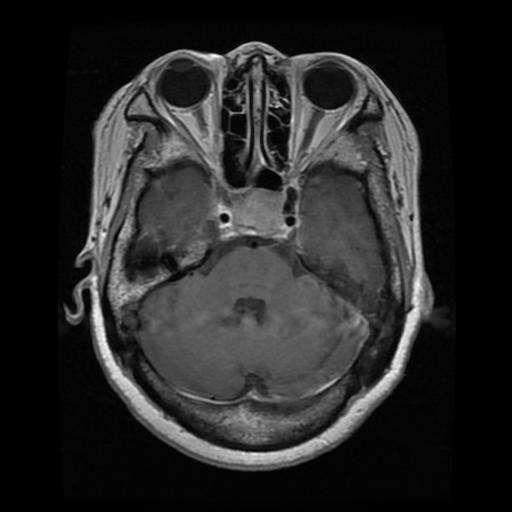
Label: pituitary